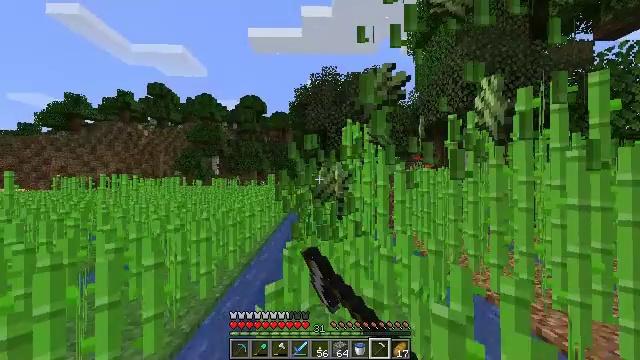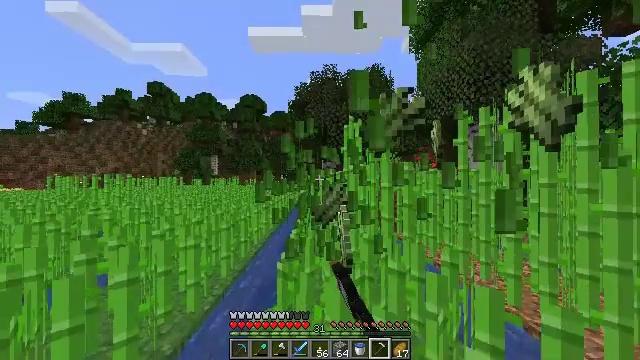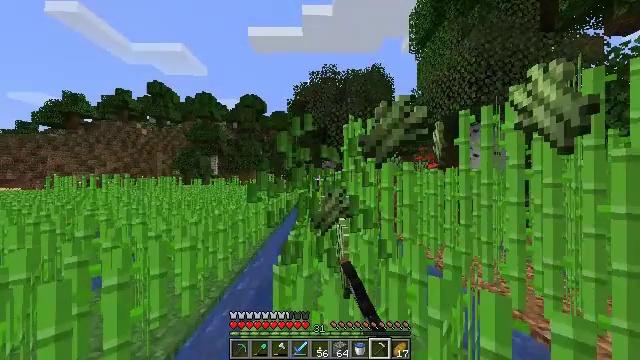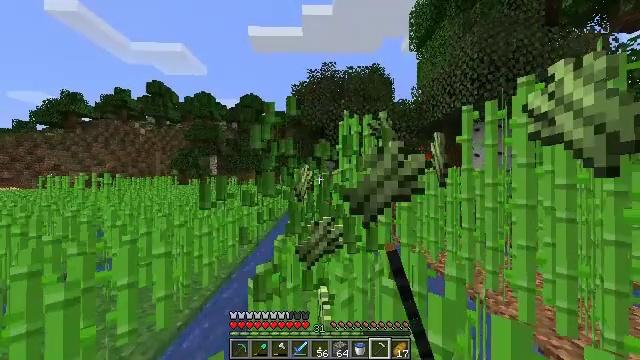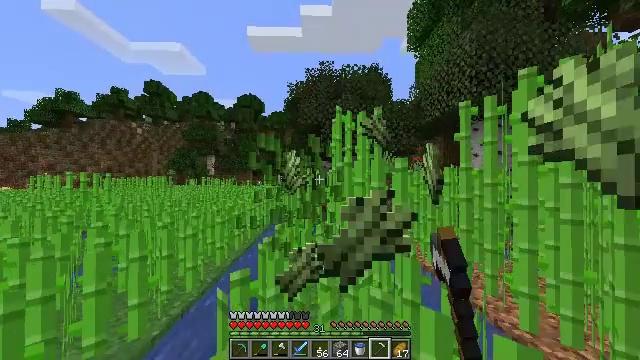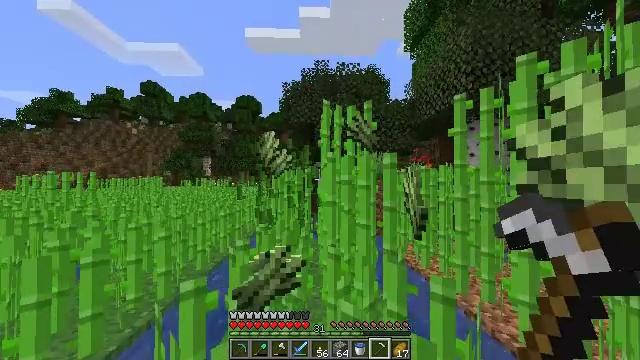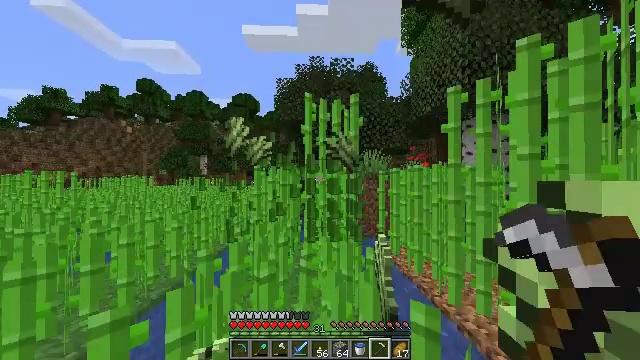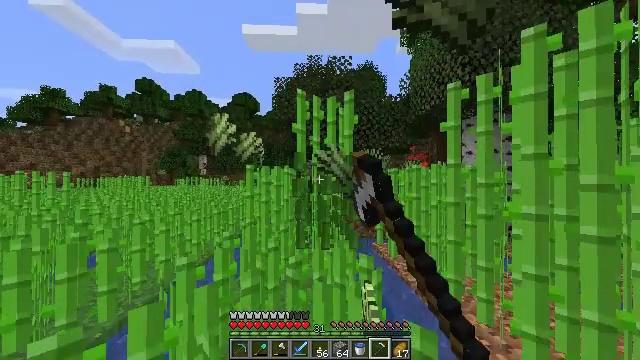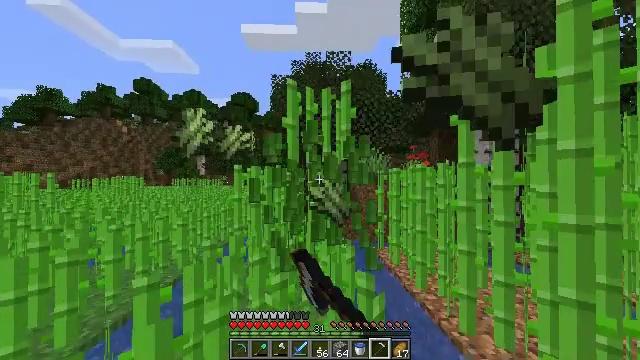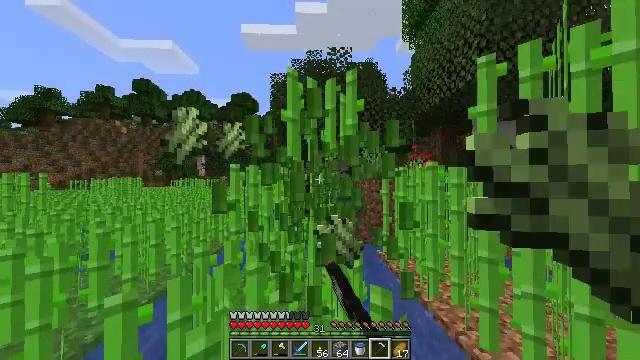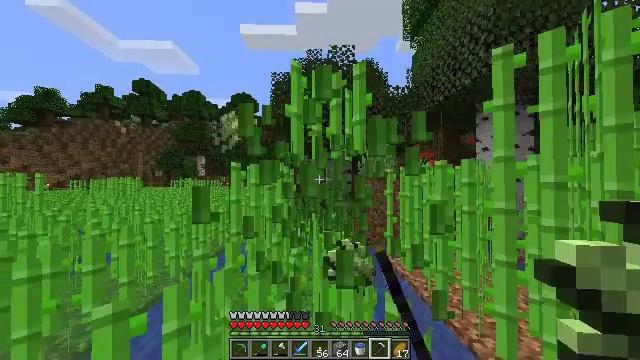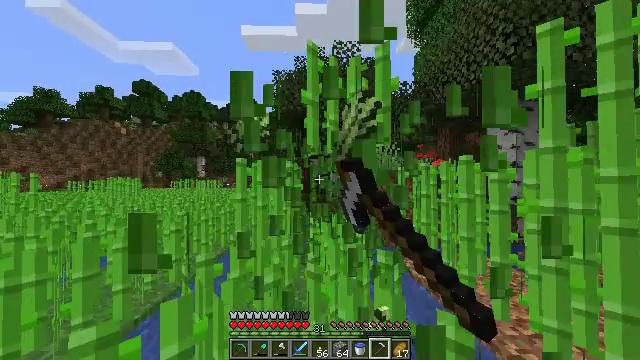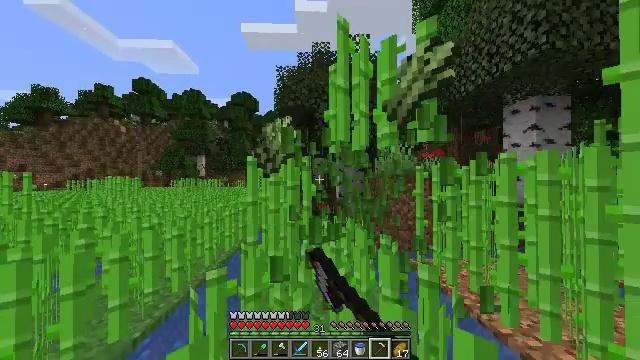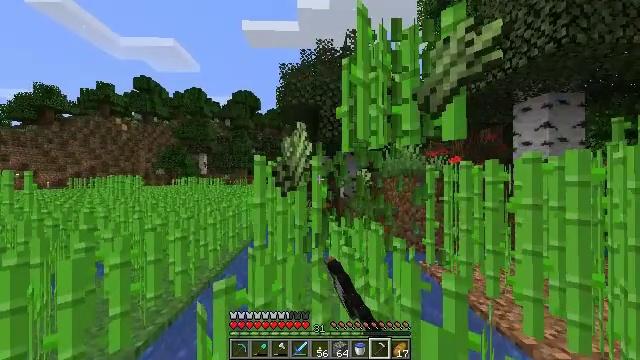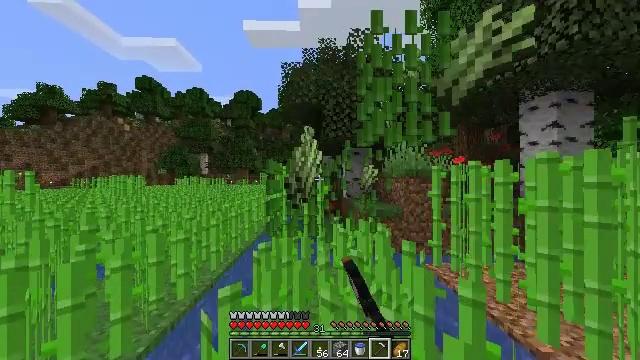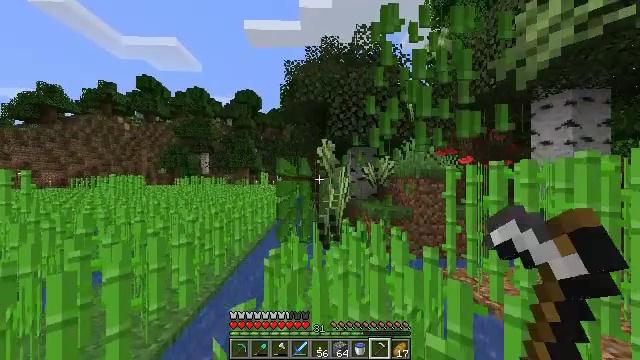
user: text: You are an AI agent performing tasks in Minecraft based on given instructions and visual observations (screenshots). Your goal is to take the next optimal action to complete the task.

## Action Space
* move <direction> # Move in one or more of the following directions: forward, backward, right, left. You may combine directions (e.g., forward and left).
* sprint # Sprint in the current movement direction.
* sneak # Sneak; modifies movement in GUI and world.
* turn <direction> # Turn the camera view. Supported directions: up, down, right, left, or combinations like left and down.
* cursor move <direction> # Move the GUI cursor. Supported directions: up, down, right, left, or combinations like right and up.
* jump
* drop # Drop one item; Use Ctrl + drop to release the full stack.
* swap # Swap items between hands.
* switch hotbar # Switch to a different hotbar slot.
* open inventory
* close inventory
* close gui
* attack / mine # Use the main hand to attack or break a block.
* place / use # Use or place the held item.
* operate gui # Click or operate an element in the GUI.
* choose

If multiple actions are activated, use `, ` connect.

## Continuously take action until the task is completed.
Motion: motion action
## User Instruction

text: Harvest sugar cane from the plant.
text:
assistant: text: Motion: move forward, sprint, attack / mine
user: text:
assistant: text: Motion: move forward and move right, sprint, attack / mine
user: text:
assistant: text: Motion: move forward and move right, sprint, attack / mine
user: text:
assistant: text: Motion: move forward and move right, sprint, attack / mine
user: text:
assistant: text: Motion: move forward and move right, sprint, attack / mine
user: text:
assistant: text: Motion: move forward and move right, sprint, attack / mine
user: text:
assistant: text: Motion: move forward, sprint, attack / mine
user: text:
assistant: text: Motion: move forward, sprint, attack / mine
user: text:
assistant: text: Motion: move forward and move left, sprint, attack / mine
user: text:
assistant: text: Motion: move forward and move left, sprint, attack / mine
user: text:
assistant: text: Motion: move forward and move left, sprint, attack / mine
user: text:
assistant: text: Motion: move forward and move left, sprint, attack / mine
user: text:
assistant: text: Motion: move forward and move left, sprint, attack / mine
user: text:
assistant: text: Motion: move forward and move left, sprint, attack / mine
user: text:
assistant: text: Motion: move forward, sprint, attack / mine
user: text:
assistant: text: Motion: move forward, sprint, attack / mine
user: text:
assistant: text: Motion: move forward, sprint, attack / mine
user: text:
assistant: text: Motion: move forward and move right, sprint, attack / mine
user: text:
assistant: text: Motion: move forward and move right, sprint, attack / mine
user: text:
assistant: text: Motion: move forward and move right, sprint, attack / mine
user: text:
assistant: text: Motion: move forward and move right, sprint, attack / mine
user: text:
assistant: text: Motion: move forward, sprint, attack / mine
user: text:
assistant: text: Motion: move forward, sprint, attack / mine
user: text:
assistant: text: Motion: move forward, sprint, attack / mine
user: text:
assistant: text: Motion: move forward, sprint, attack / mine
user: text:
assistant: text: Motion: sprint
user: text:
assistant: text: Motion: turn right
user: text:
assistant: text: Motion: turn right and down
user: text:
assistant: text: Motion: turn right and down
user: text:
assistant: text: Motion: move left, turn right and down